Field crop: maize
Growth stage: 2
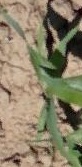
Species: maize